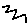
Label: zigzag